Aerial crown-view tile of a tropical tree (Barro Colorado Island, Panama), acquired 20241014:
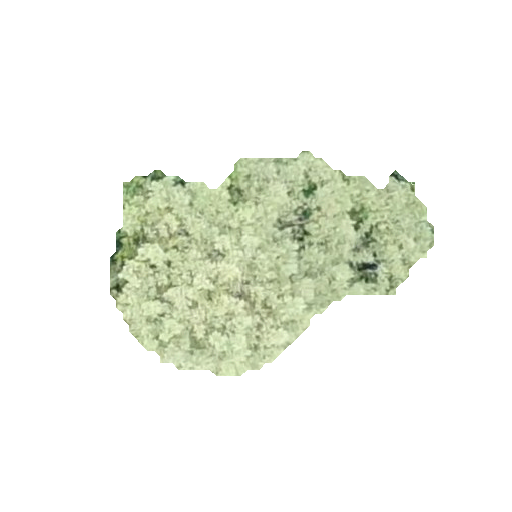
Species: Tabebuia rosea
GBIF accepted scientific name: Tabebuia rosea
Crown area: 75.817 m²